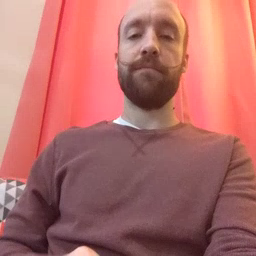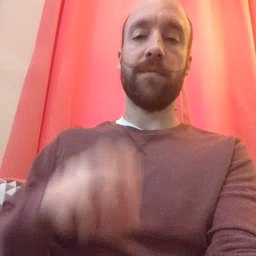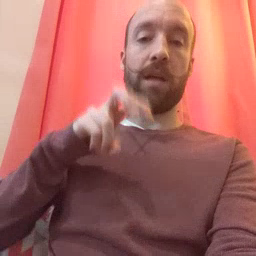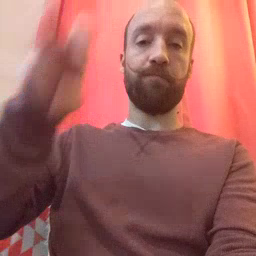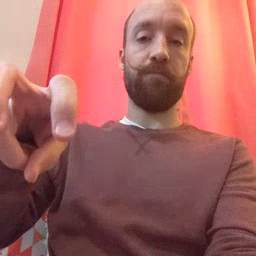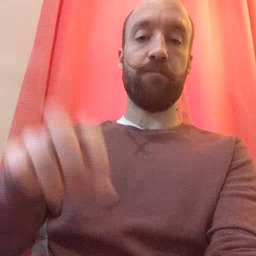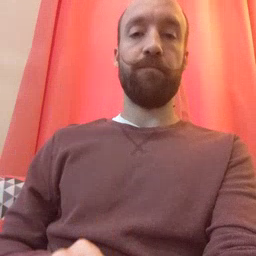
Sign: jump